Modality: planning_CT
Slice 30 of 89
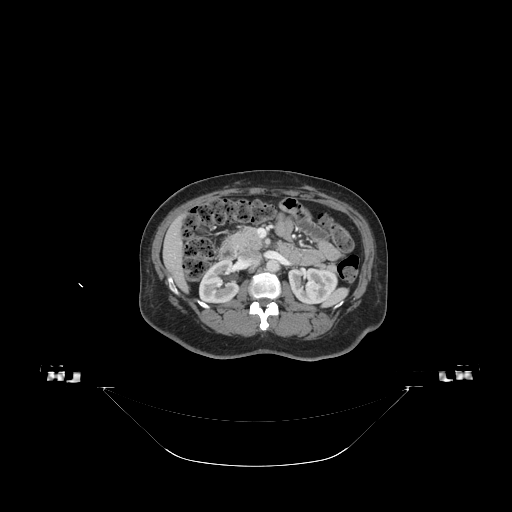